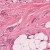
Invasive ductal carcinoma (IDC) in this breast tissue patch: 1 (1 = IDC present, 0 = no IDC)